Question: I've checked lots of questions here in Stack, but didn't figure out how can I use the Gitflow Workflow in my team.
Here are our branches:

In my team we have three main branches: , and . All feature branches are being branched off of . Once they're a somewhat stable we branch them back in (we're maintaining that dev server to allow some non-developers to perform some tests before send to the customer Q&A).
So, when the feature is stable enough to go to the customer test, we merge the branch to the branch . Once approved, the branch is merged into .
My issue is: in some cases we could have 4 different branch features that were merged into and then into . But, for some reasons, one of the features in test should go to production, while the others 3 should wait for customer validation.
How can I send to prod (merge into ) only the approved feature, and keep the others 3 in without carrying all its commits during the merge?
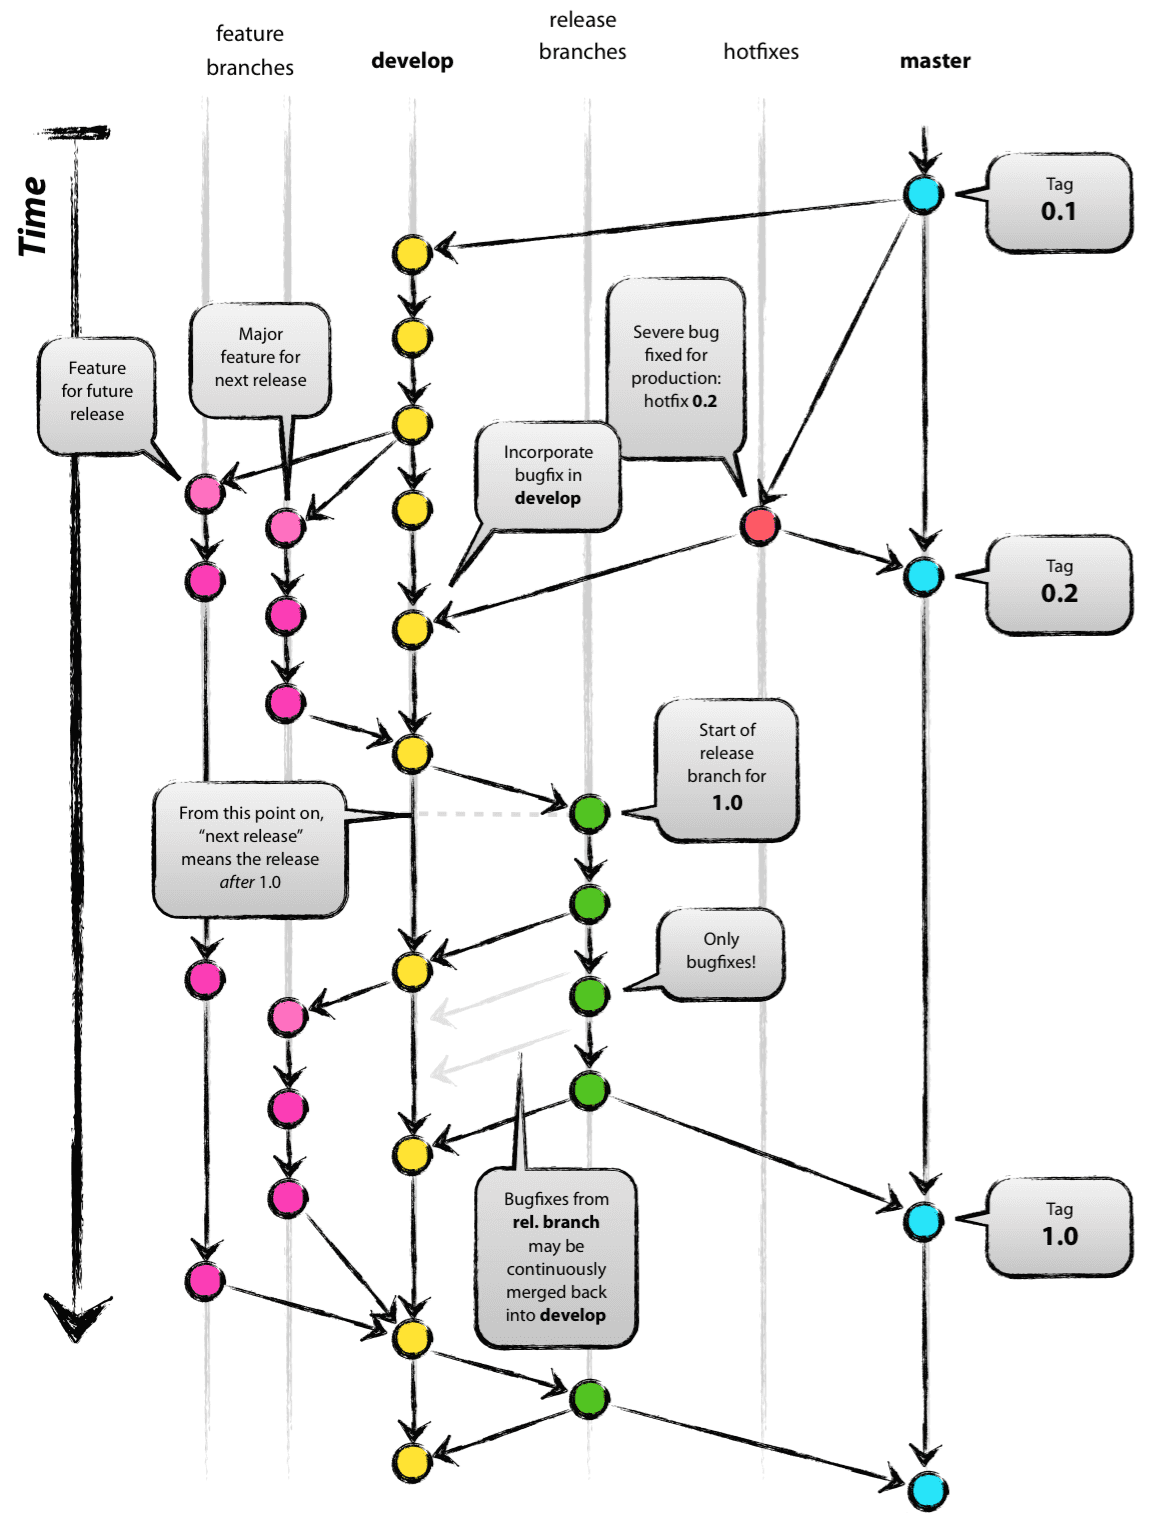
Answer: This looks like a standard use-case for <URL>. This is a command that lets you apply selected commits and ranges of commits to a different branch. Since you said that you know exactly which set of commits you need to apply, it is a perfect tool for the job.
As of git 1.7.2, you can cherry-pick a range of commits. Say feature 4, which needs to be applied to master, is represented by commits with SHA1s 12345 through abc123. Then you just do
'''
git checkout master
git cherry-pick 12345^..abc123
'''
The first commit must be the earlier one. '^' takes care of the fact that the starting end is exclusive in the range. See <URL> for details.
For prior versions of git, you would have to process each commit individually:
'''
git checkout master
git cherry-pick 12345
git cherry-pick df998
...
git cherry-pick abc123
'''
If it turns out that you do need to break up some of your commits, use 'git cherry-pick -n' to check out the patch and then use 'git add -p' to get the chunks you want out of it, as described in detail <URL>.
It is also possible to use 'git rebase --onto' to accomplish the same task. This has the advantage that you can do it interactively, i.e., select the commits, modify their messages and have more control over the content than with cherry picking. The answer linked above explains how to do this in detail.